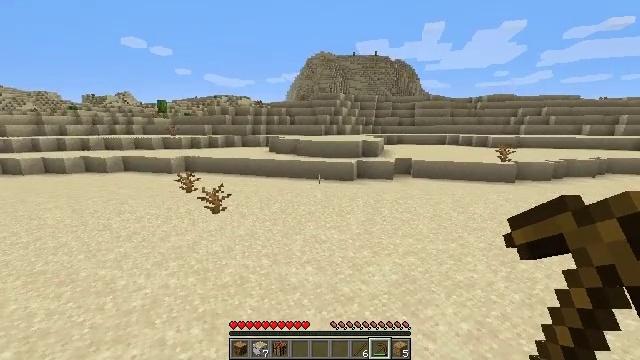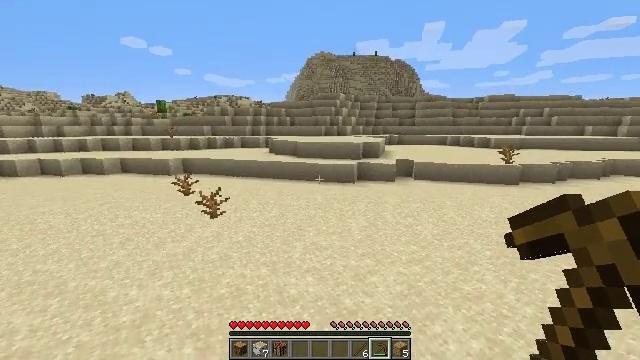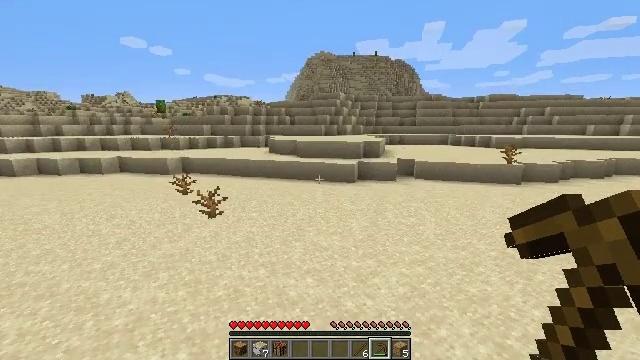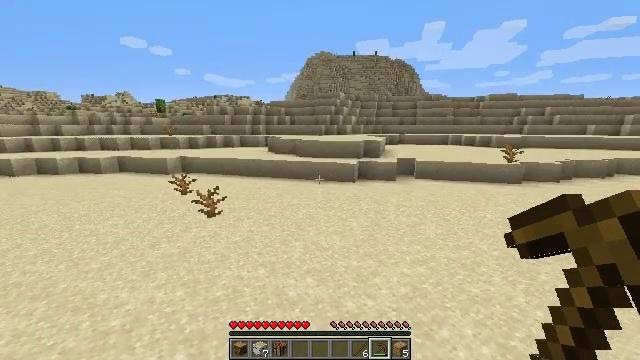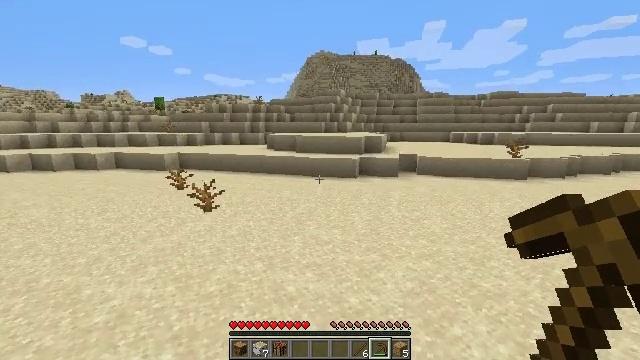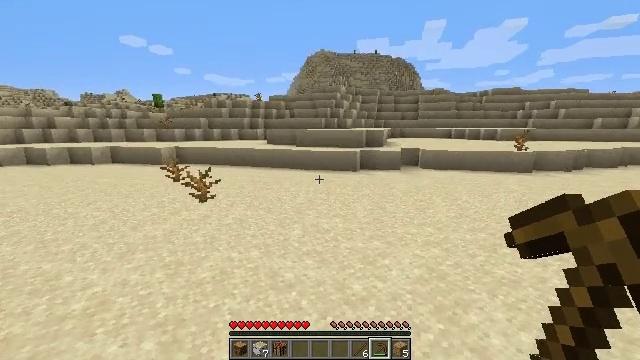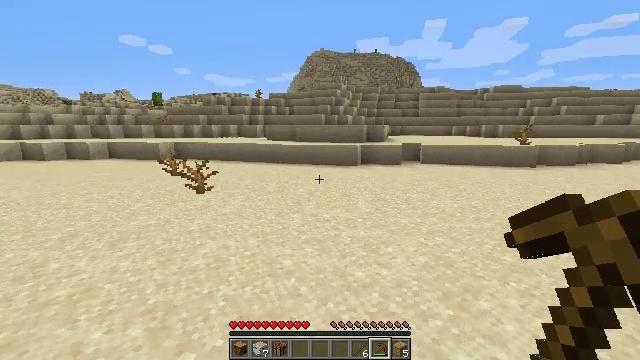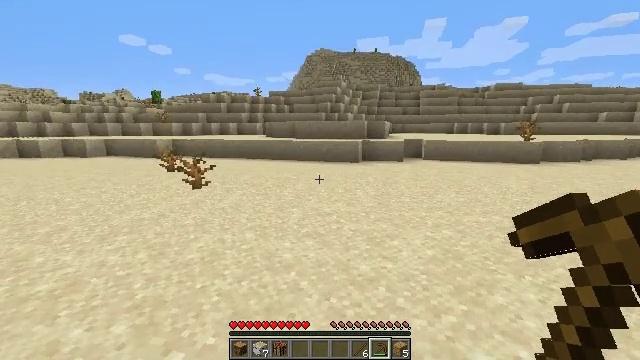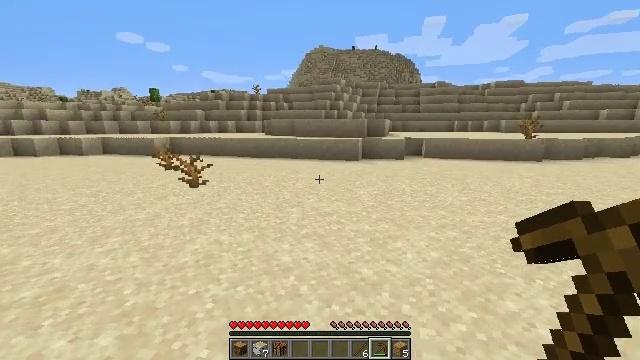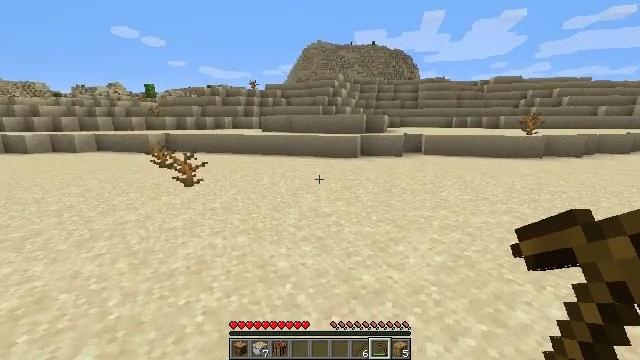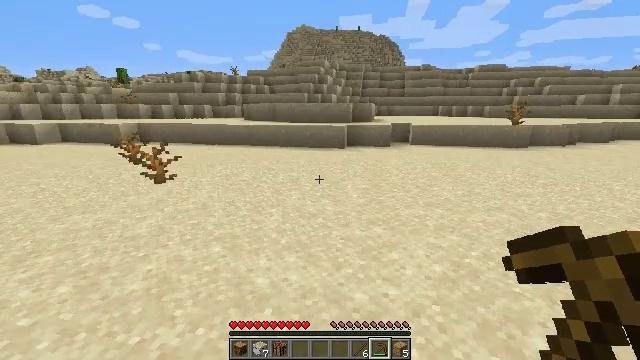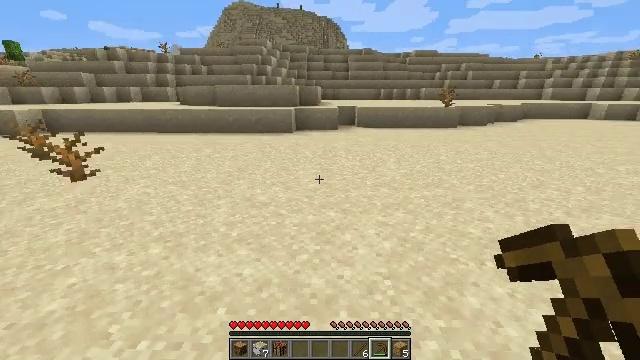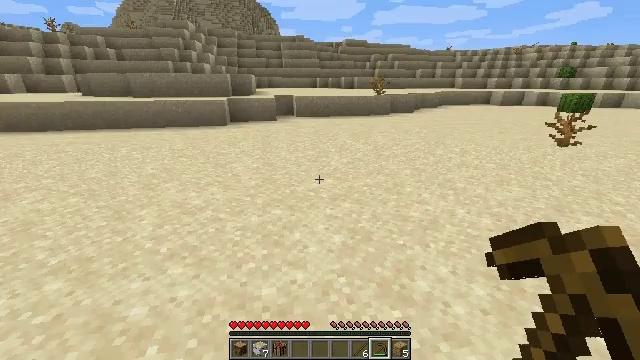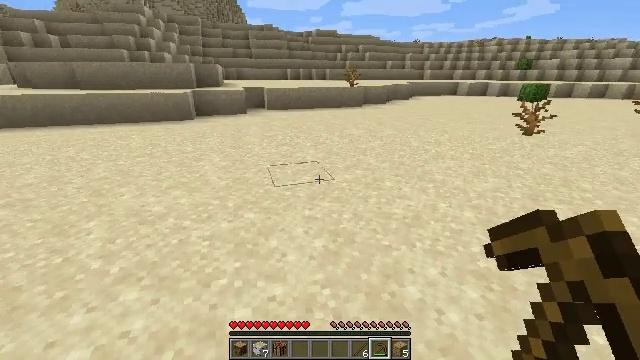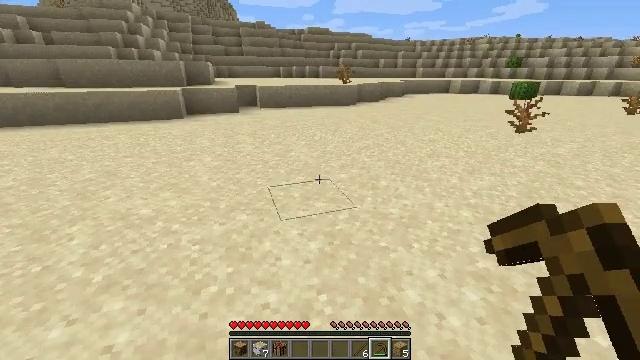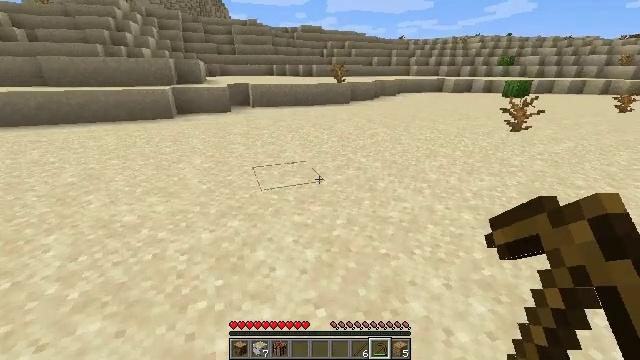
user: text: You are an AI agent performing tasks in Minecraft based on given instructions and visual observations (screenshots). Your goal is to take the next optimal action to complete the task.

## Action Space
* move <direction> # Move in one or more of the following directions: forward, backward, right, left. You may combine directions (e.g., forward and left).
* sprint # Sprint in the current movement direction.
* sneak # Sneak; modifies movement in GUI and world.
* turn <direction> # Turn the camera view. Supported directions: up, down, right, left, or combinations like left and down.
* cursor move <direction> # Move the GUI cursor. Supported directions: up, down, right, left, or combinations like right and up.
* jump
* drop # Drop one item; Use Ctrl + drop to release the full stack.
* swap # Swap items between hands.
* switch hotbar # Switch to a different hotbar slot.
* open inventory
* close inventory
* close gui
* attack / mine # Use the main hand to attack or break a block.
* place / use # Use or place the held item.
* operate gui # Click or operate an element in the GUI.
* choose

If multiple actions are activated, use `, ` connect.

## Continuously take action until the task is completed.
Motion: motion action
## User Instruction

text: Break the sand block.
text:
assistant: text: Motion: move forward
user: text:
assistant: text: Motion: move forward
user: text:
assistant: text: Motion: move forward
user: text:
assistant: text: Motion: move forward
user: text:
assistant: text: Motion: move forward
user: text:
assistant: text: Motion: move forward
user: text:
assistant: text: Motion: move forward
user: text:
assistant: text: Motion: move forward
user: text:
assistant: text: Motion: move forward
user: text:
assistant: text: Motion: move forward, turn right and down
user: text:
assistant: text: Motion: move forward, turn right and down
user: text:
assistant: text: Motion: move forward, turn right and down
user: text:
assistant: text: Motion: move forward, turn right and down
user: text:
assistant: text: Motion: move forward, turn right
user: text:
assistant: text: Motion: move forward, turn right
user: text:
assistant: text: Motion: move forward and move right, turn right
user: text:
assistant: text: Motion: move forward and move right, turn right
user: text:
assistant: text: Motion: move forward and move right, turn right
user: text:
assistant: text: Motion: move forward and move right
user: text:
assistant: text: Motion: move forward and move right, turn right
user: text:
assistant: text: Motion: move forward and move right
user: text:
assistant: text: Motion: move forward and move right
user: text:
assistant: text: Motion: turn right
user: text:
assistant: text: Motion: turn right and up
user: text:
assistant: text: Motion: turn right
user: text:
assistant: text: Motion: no_op
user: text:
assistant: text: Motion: no_op
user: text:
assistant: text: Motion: no_op
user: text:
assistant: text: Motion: no_op
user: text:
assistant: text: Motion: no_op